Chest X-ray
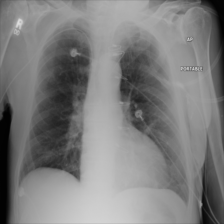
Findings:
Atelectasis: negative
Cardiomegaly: negative
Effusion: negative
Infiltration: negative
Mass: negative
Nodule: negative
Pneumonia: negative
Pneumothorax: negative
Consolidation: negative
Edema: negative
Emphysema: negative
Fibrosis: negative
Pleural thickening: negative
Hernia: negative